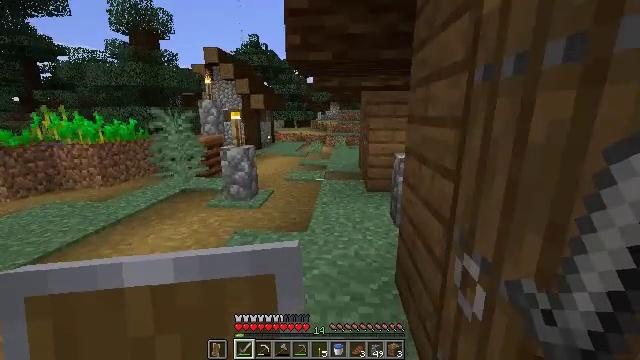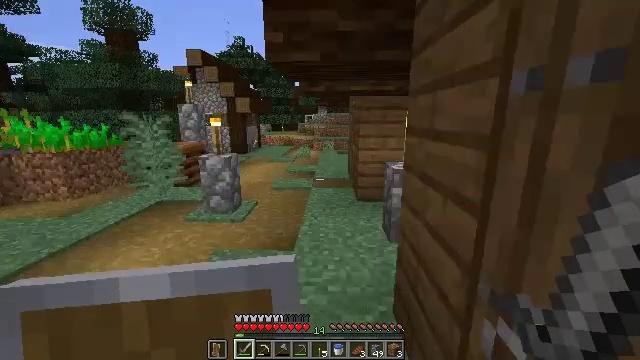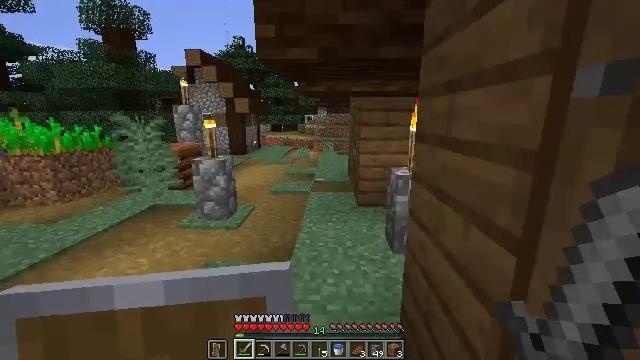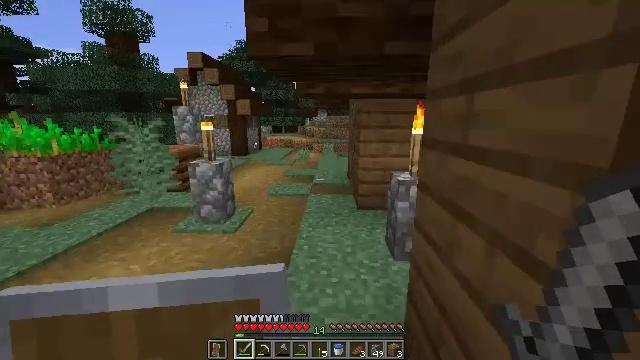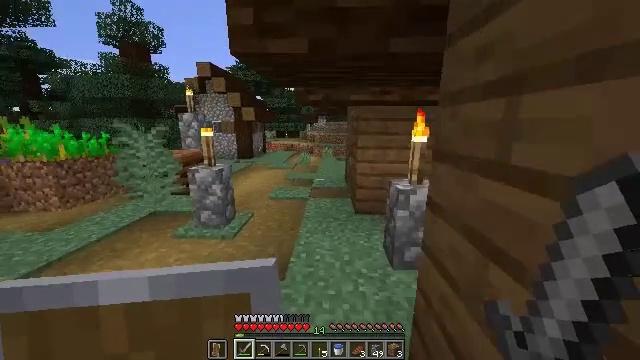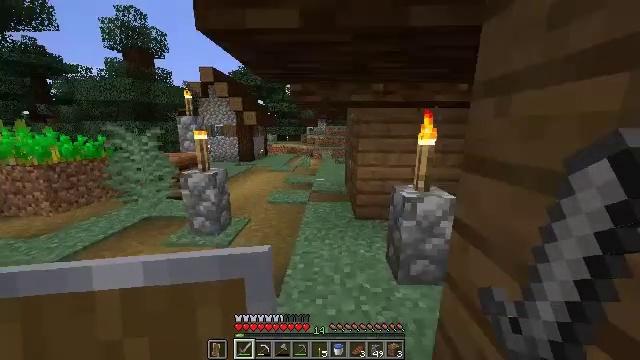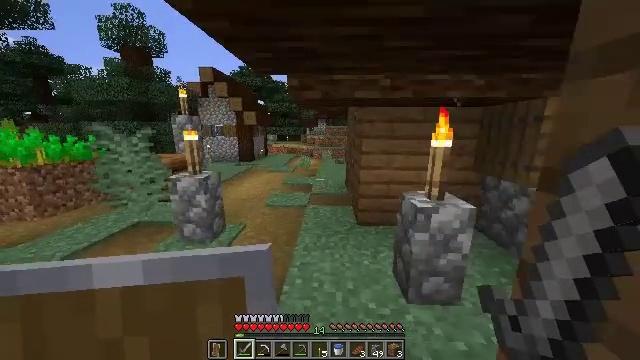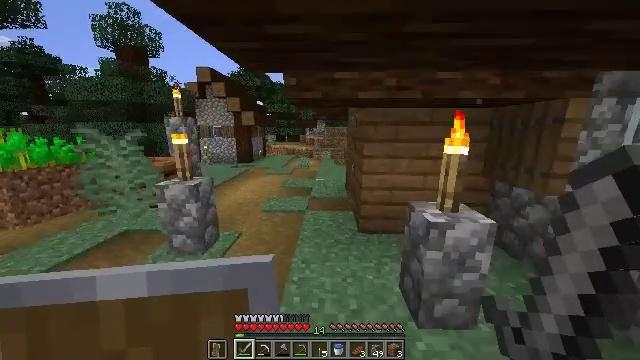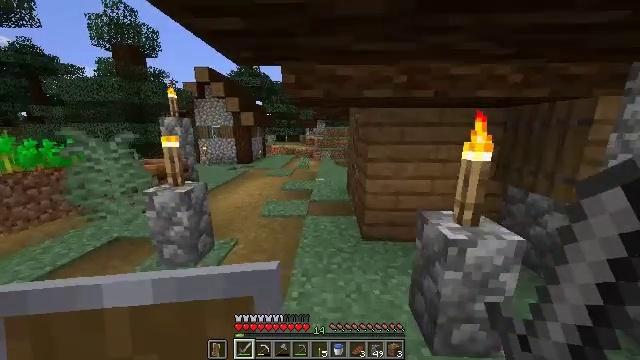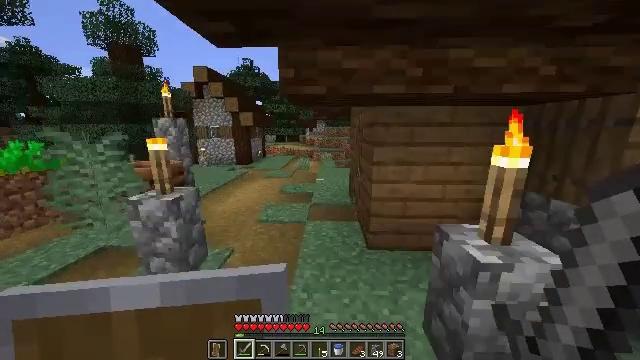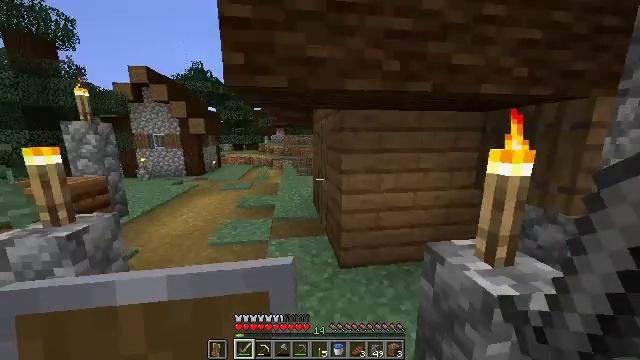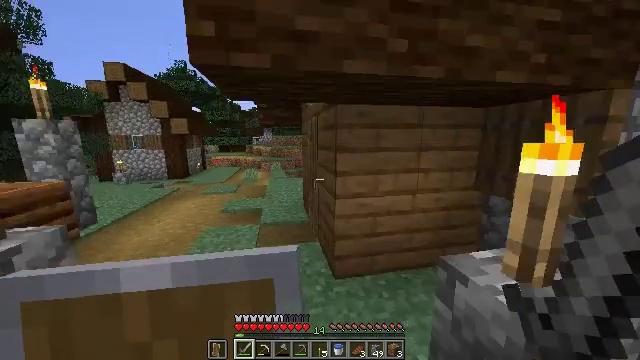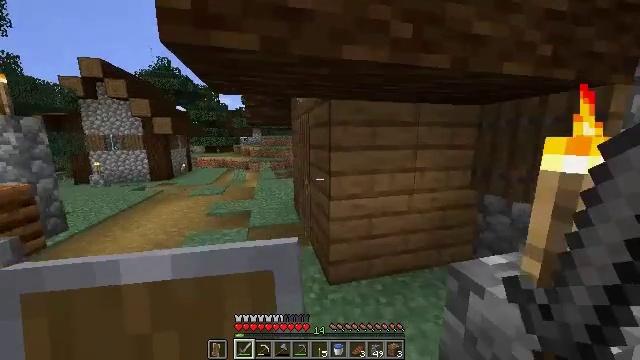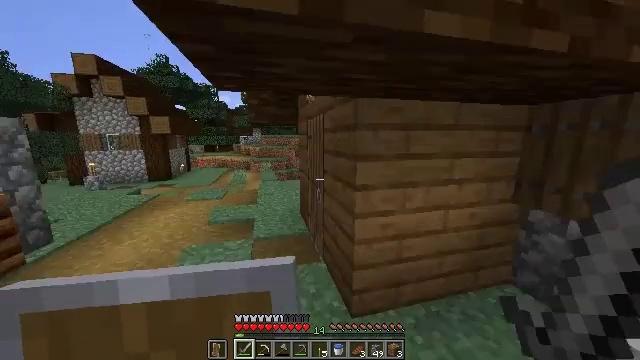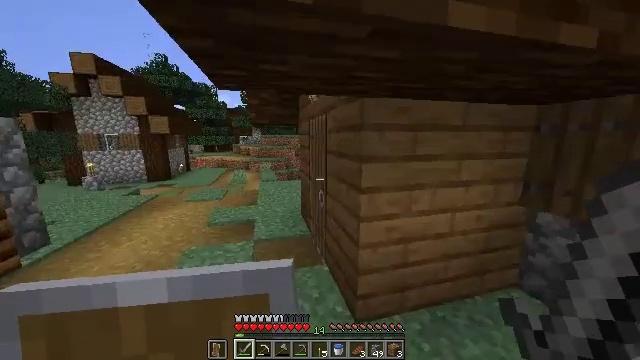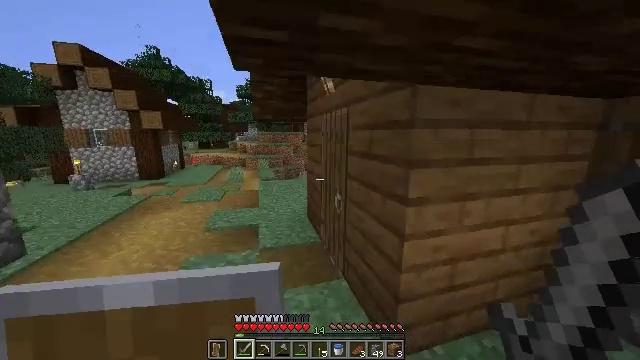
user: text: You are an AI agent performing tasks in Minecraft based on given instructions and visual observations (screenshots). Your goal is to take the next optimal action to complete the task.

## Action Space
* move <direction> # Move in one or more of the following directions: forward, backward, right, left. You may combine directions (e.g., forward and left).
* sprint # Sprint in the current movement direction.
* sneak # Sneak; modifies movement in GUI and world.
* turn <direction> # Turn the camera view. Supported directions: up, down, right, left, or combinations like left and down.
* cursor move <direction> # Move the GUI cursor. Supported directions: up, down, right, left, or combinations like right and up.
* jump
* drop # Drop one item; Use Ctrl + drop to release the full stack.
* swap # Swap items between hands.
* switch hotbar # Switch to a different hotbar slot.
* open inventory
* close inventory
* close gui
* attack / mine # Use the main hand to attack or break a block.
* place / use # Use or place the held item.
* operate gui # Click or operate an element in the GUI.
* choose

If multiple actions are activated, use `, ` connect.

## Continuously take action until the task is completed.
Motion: motion action
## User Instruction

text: Harvest the spruce door from its frame.
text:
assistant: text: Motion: move forward, turn right
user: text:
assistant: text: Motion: move forward, sprint
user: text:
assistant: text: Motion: move forward, sprint
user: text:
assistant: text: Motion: move forward, sprint
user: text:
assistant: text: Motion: move forward
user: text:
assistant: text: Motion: move forward
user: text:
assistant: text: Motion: move forward
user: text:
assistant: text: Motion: move forward
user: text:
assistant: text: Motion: move forward
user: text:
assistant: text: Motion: move forward, turn right and up
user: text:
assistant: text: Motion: move forward, turn right
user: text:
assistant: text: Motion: move forward and move left, turn right
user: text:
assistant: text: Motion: move forward and move left
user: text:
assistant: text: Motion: move forward and move left
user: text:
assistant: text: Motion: move forward and move left, turn right
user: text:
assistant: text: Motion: move forward and move left, turn right
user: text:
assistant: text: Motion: move forward and move left, turn right
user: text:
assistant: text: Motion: move forward and move left, turn right
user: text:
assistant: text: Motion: move forward
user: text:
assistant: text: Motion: move forward, use / place
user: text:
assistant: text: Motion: move forward, use / place
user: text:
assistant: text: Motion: move forward, turn right, use / place
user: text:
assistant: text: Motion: move forward, turn right
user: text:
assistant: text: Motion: move forward, turn right and down
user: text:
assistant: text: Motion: move forward, turn right and down
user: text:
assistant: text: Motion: move forward, turn right
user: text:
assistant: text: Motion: move forward, turn right and down
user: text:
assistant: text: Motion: move forward, turn right and down
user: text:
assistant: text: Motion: move forward, turn right
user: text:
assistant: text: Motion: move forward, turn right and up